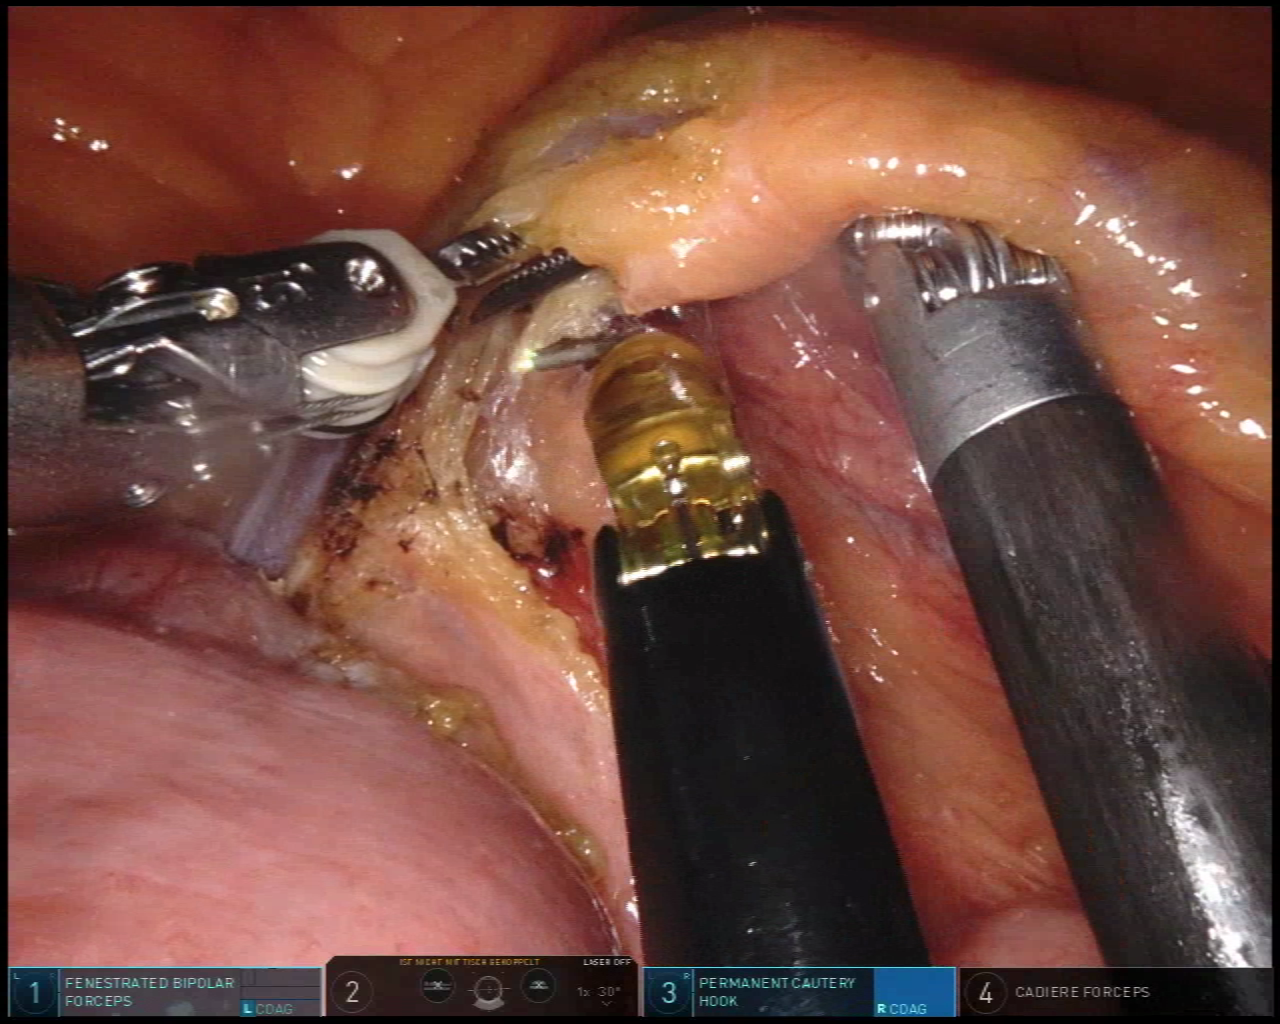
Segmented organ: intestinal_veins
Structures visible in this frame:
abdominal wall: no
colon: no
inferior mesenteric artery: no
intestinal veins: yes
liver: no
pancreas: no
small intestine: yes
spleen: no
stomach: no
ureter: no
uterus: no
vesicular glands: no